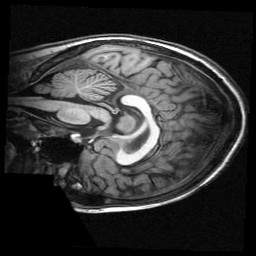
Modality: T1w
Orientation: sagittal
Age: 10
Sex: female
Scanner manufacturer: siemens
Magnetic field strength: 3 T
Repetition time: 2.3 s
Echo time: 0.00336 s